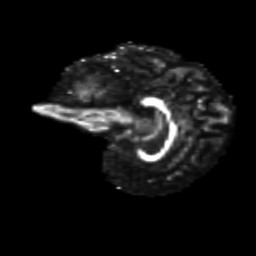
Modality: FA
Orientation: sagittal
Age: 53
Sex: female
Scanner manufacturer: siemens
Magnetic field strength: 3 T
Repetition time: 8.6 s
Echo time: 0.095 s